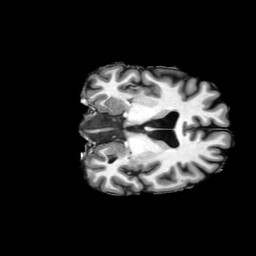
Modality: T1w
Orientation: coronal
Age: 38
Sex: female
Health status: ill